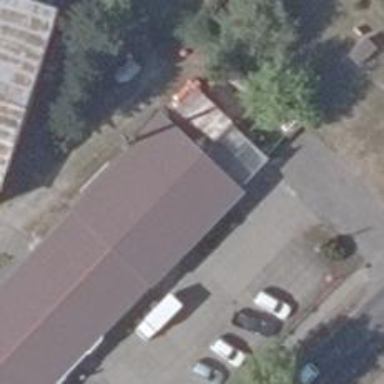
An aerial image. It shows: Garden center.